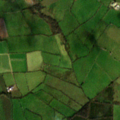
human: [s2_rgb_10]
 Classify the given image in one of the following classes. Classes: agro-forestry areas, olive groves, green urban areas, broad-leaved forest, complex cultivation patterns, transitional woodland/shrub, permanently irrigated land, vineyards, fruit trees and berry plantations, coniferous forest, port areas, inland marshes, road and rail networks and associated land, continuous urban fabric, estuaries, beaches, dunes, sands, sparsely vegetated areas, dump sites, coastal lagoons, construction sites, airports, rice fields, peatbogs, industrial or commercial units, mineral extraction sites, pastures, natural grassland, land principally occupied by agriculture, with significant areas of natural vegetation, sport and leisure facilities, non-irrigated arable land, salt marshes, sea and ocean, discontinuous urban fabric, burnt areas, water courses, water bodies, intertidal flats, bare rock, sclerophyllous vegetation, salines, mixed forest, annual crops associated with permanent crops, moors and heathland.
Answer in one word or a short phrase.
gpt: pastures